Question: i have one screen on my app witch gets data from firebase and then displays it. But i want to have 2 Text() view the one below the other, but for some reason the text is not displaying in the left of the view

'''
struct ResourceItem: View {
var title: String
var url: String
var body: some View {
VStack {
Link(destination: URL(string: url)!) {
Text(title)
.bold()
.font(.system(size: 18))
Text(url)
.bold()
.foregroundColor(.gray)
}
}
}
}
'''
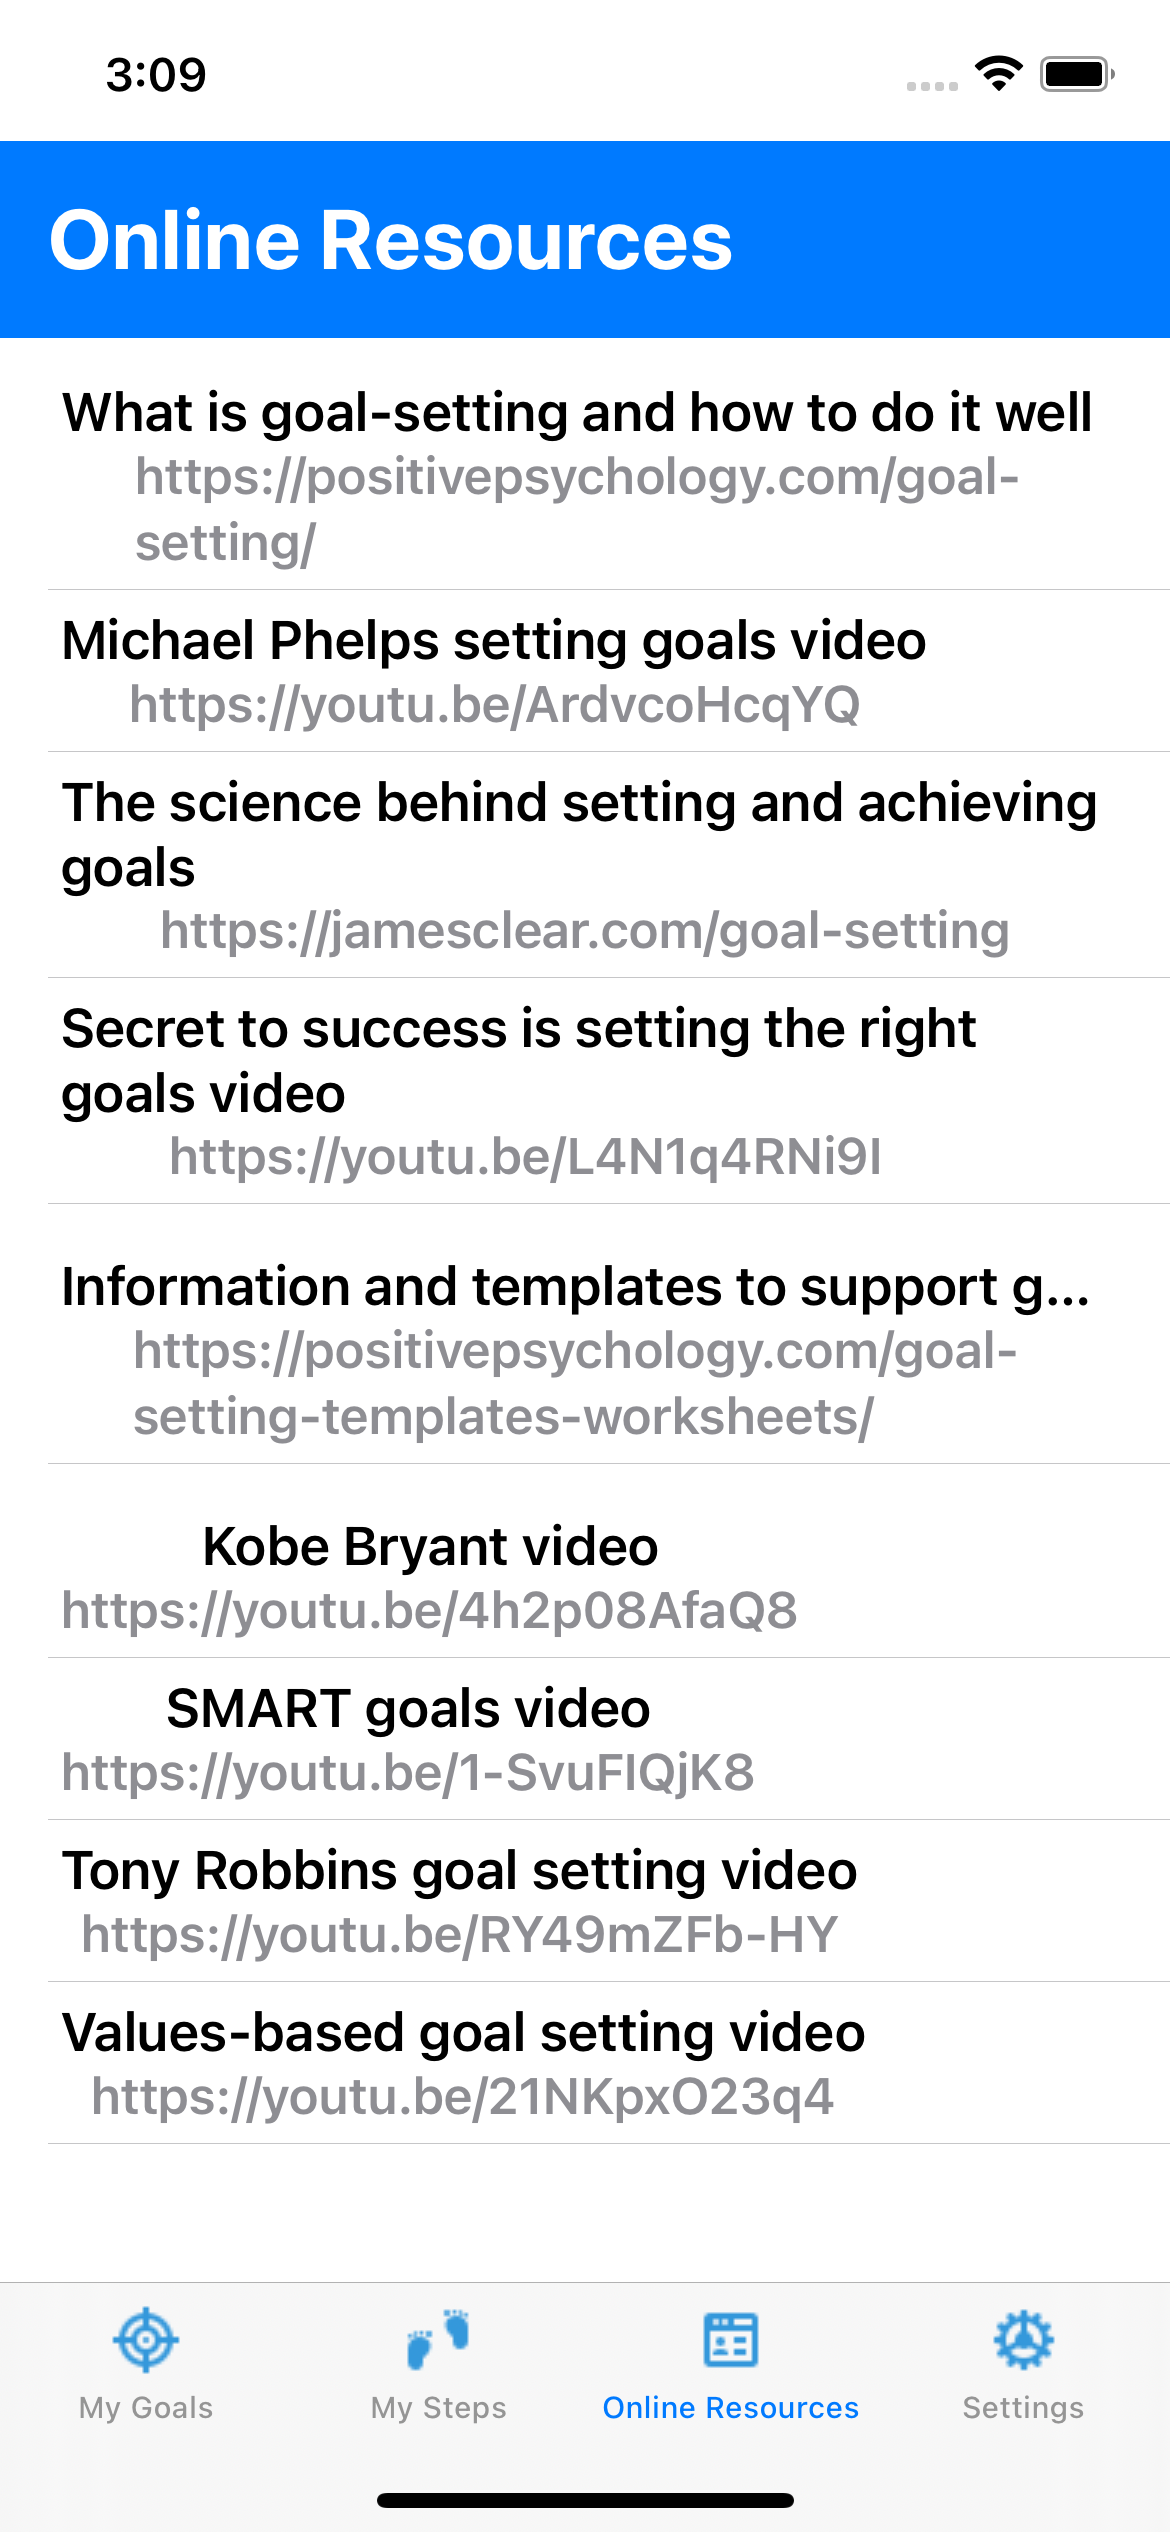
Answer: 'Link' creates it's own 'VStack' with default configuration. That's why when you place 'Link' inside 'VStack' - outer container is ignored.
You need to place 'VStack(alignment: .leading)' inside 'Link':
'''
struct ResourceItem: View {
var title: String
var url: String
var body: some View {
Link(destination: URL(string: url)!) {
VStack(alignment: .leading) {
Text(title)
.bold()
.font(.system(size: 18))
Text(url)
.bold()
.foregroundColor(.gray)
}
}
}
}
'''